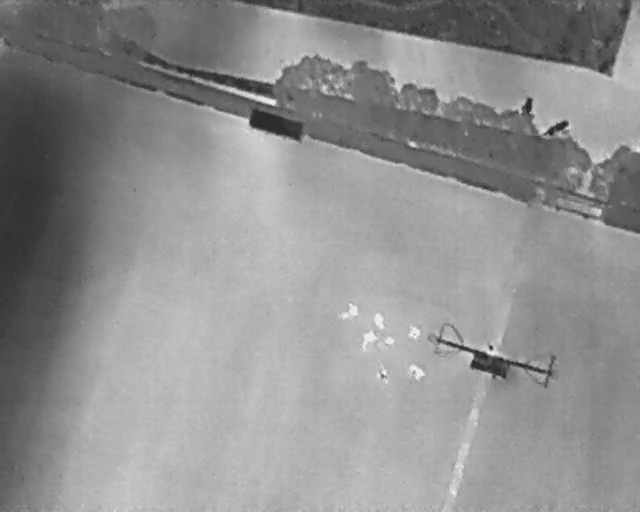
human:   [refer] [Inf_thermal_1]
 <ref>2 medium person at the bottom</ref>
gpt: <box>[[63, 70, 66, 74, 38], [58, 72, 60, 74, 2]]</box>